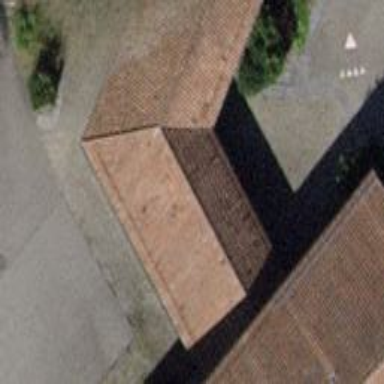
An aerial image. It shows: View of roof of building.